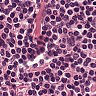
Metastatic tissue present: no